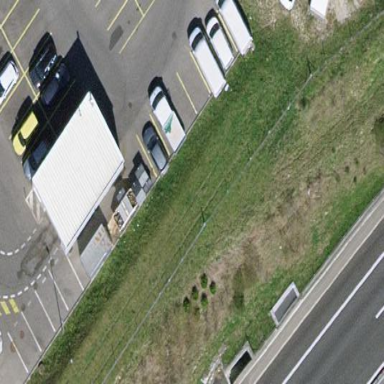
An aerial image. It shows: Car shop building.